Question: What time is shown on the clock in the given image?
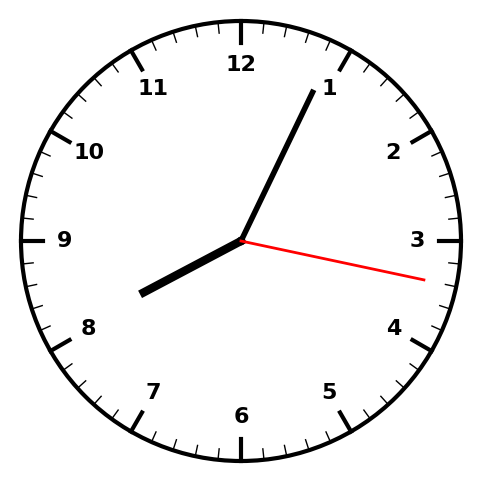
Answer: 08:04:17